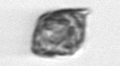
Label: Kryptoperidinium_triquetrum